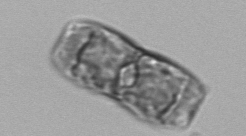
Label: pennate_morphotype1